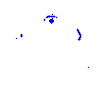
Particle: kaon